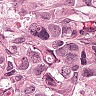
Metastatic tissue present: yes